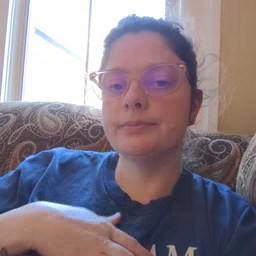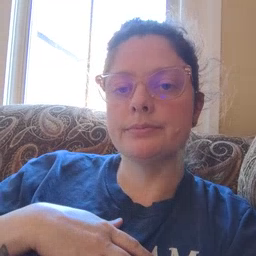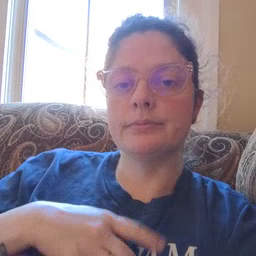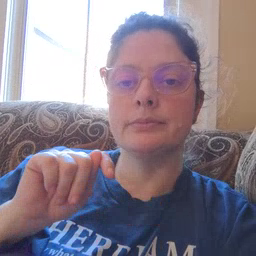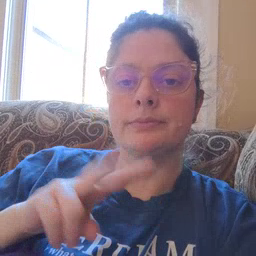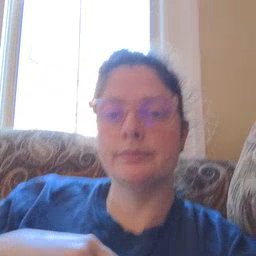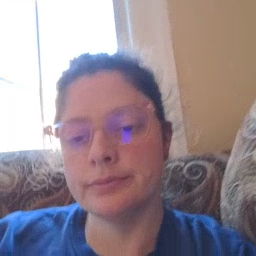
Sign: TV